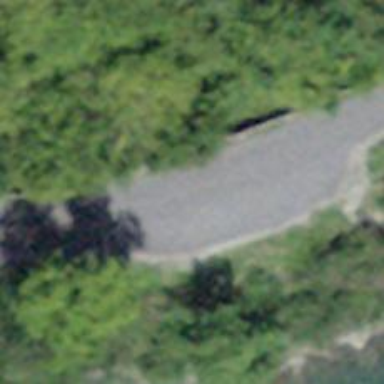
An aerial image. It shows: Passing place on the road.